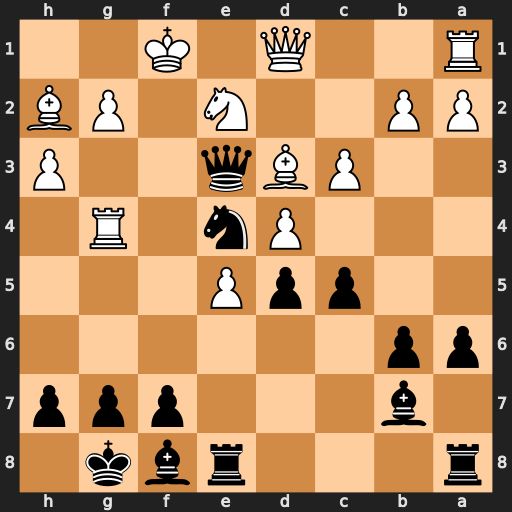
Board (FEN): r3rbk1/1b3ppp/pp6/2ppP3/3Pn1R1/2PBq2P/PP2N1PB/R2Q1K2
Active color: b
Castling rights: -
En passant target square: -
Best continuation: Qf2#